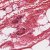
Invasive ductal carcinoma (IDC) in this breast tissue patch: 0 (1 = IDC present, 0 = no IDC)